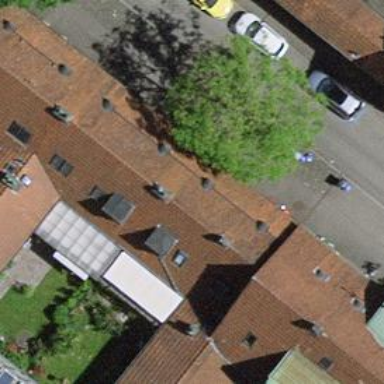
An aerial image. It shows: Terrace building.